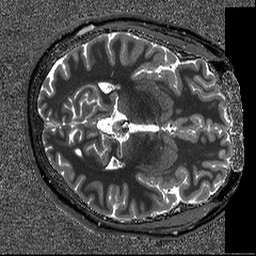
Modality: T1map
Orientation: axial
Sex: male